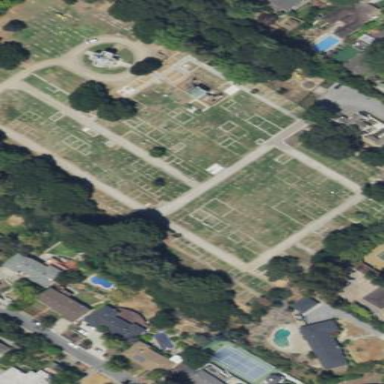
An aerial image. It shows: Cemetery.